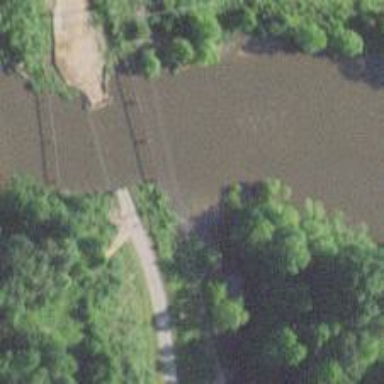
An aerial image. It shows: Bridge supported by pillars.